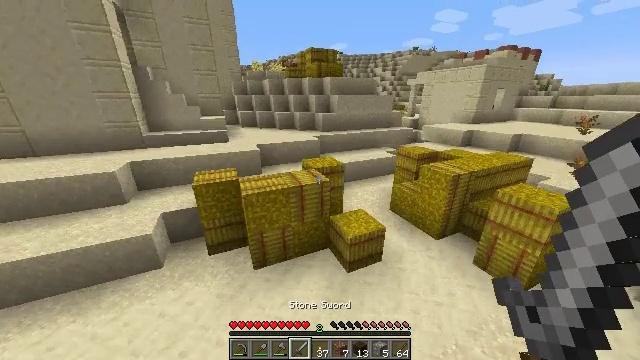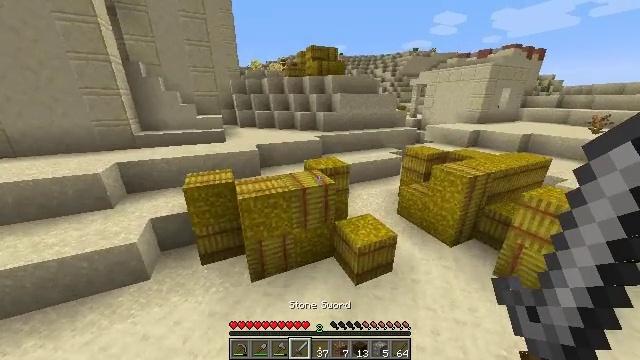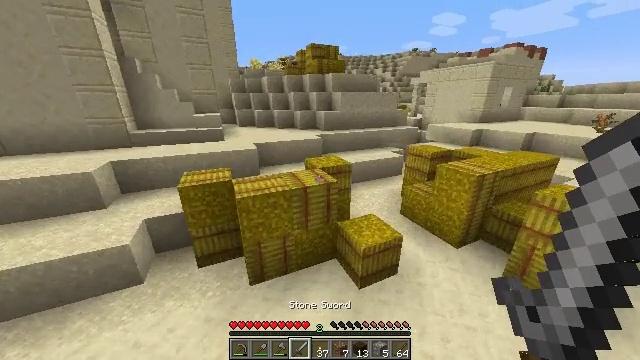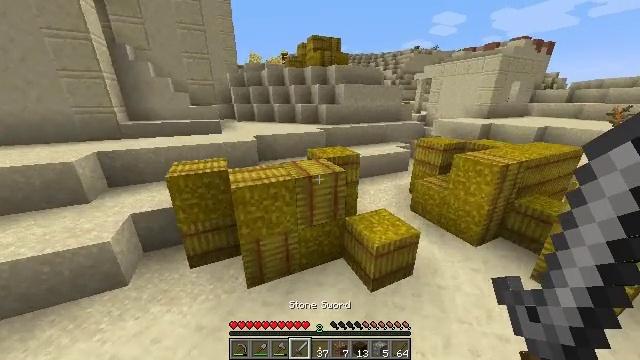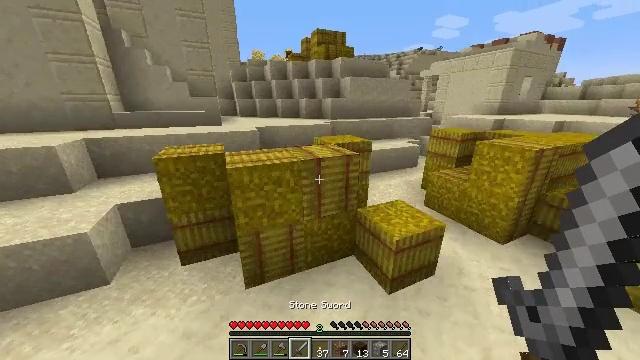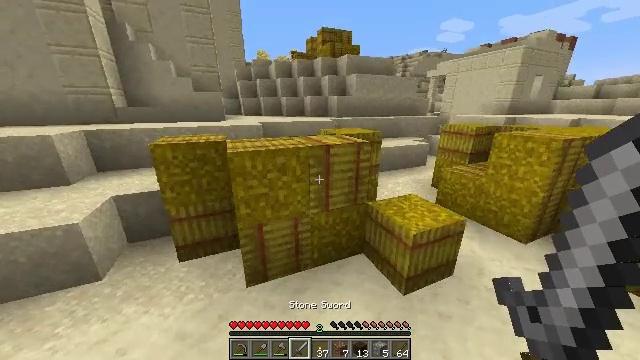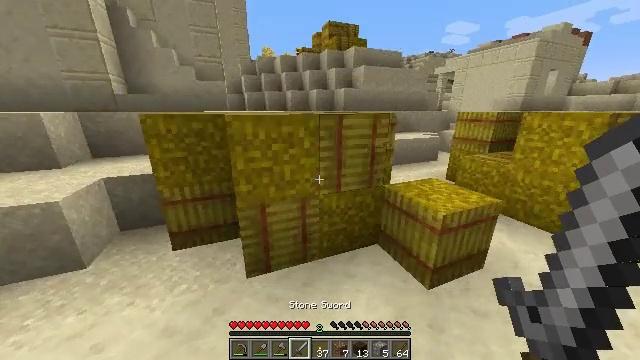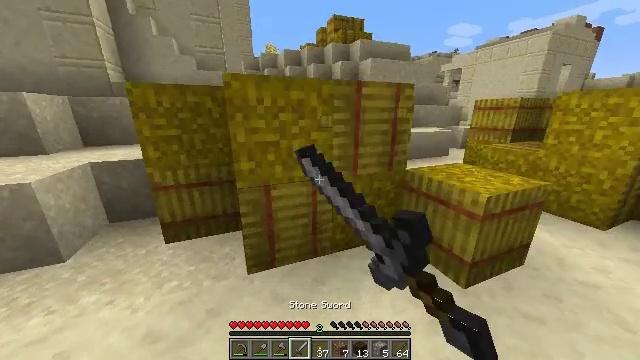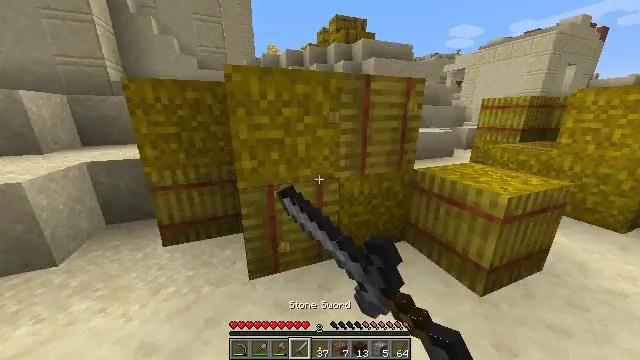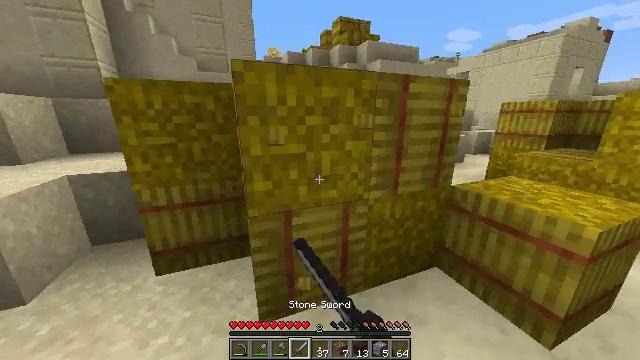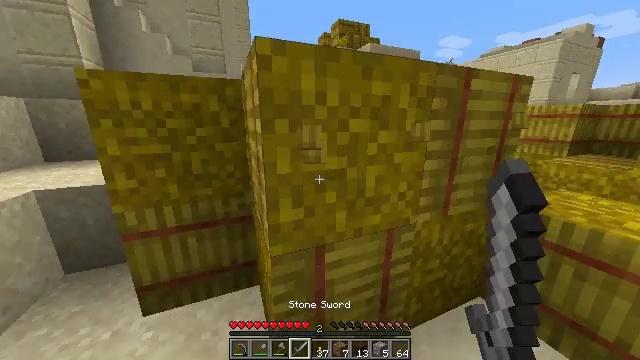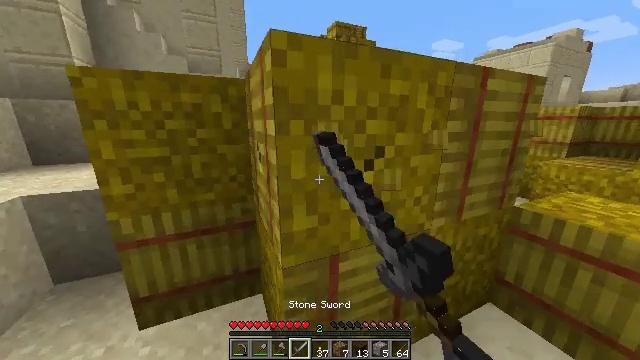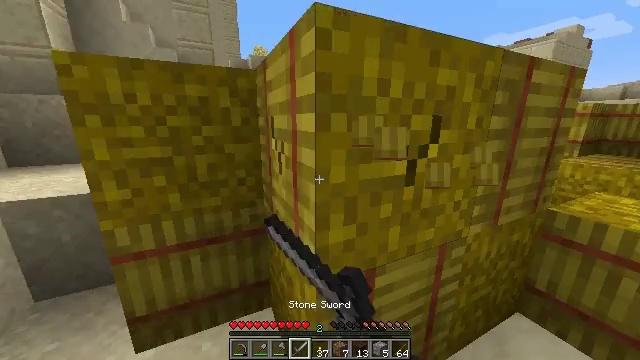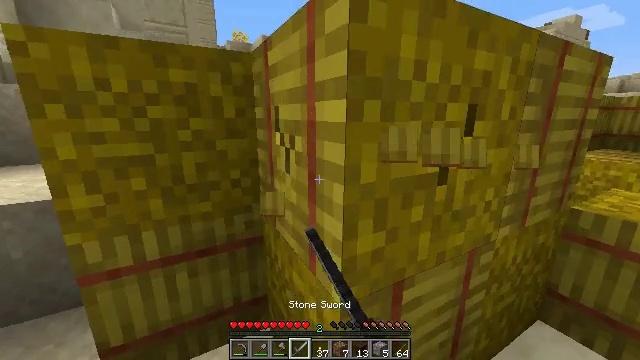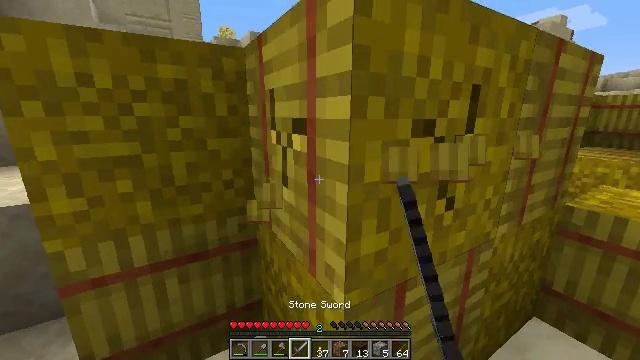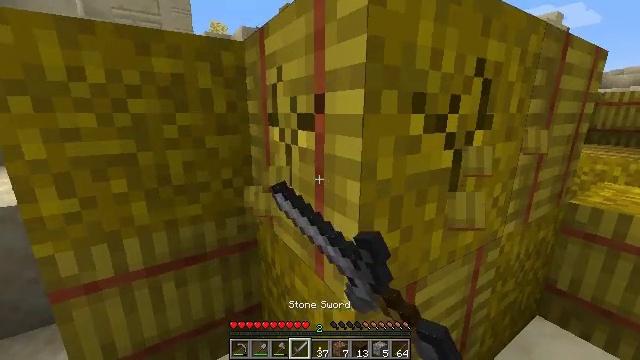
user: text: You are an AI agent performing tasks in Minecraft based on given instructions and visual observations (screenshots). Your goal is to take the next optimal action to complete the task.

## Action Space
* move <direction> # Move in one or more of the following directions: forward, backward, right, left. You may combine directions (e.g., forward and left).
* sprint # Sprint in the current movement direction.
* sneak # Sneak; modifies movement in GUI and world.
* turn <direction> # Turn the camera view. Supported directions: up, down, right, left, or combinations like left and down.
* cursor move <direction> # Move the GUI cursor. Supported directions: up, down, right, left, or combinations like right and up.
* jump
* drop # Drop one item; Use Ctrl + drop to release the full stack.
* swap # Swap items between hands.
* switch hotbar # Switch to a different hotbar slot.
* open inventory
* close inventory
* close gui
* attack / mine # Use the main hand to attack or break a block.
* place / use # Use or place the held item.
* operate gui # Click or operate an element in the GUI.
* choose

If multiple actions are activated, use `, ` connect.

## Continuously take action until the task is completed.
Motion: motion action
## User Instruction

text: Attack the hay block to get hay.
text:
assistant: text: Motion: move forward and move left
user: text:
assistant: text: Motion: move forward and move left
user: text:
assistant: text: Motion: move forward
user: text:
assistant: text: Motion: move forward and move left
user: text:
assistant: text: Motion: move forward and move left, turn left
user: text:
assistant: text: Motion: move forward and move left, turn left, attack / mine
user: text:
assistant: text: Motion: move forward and move left, attack / mine
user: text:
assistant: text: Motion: move forward and move left, attack / mine
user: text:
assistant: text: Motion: move forward and move left, attack / mine
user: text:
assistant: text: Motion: move forward and move left, turn right, attack / mine
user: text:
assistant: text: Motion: move left, turn right, attack / mine
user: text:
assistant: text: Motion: turn right, attack / mine
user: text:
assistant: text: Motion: turn right, attack / mine
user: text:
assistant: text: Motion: turn right, attack / mine
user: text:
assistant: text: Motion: turn right, attack / mine
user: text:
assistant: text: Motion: turn right, attack / mine
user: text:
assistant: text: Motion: turn right, attack / mine
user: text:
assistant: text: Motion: attack / mine
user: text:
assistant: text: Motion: attack / mine
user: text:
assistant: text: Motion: attack / mine
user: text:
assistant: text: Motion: attack / mine
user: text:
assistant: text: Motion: attack / mine
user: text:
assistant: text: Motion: turn right and down, attack / mine
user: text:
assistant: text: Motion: turn right and down, attack / mine
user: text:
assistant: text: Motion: turn right and down, attack / mine
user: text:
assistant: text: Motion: turn right and down, attack / mine
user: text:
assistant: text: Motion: turn down, attack / mine
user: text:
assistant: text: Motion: attack / mine
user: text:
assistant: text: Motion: attack / mine
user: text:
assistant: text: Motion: attack / mine